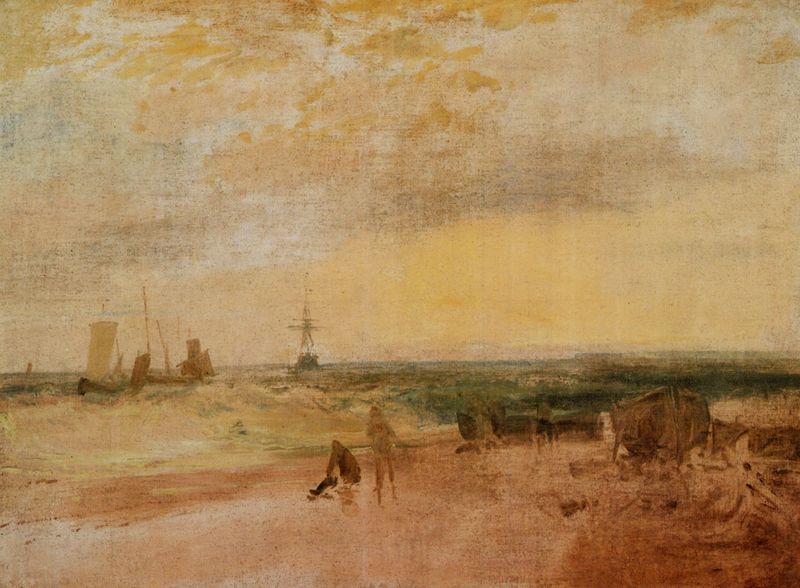
Titel: Küstenszene mit Fischern und Booten
Künstler: William Turner
Standort: London
Institution: Tate Gallery
Schlagwörter: blau, dunkel, gemälde, himmel, mann, meer, schatten, wasser, wolken, aquarell, bäume, frauen, gelb, grün, impressionismus, landschaft, menschen, mädchen, ocker, sand, see, sitzen, ufer, abend, braun, frau, grau, hell, holz, licht, männer, orange, schwarz, weiss, gras, rot, tier, wiese, wolke, beige, malerei, mensch, öl, dämmerung, feld, felder, ferne, horizont, nass, natur, sonnenaufgang, spiegelung, weite, wind, hütte, sonne, insel, land, gold, stoff, kind, personen, person, rosa, boot, boote, kinder, schuppen, gischt, küste, schiff, schiffe, segel, segelschiffe, sommer, strand, welle, wellen, umrisse, fischer, mast, segelschiff, abstrakt, modern, dunst, lila, nebel, sonnenuntergang, wasserfarbe, herbst, winter, figuren, hafen, masten, stille, ölgemälde, brandung, luft, sturm, treibgut, turner, wogen, frack, monet, widerschein, stimmung, junge, abendstimmung, segelboote, geschwister, unscharf, segeln, spiel, diesig, fischerboot, fischerboote, leinwand, sonnig, flecken, seefahrt, fisch, landschaftsbild, verschwommen, wrack, struktur, fleckig, muschel, salz, schattenfiguren, lasur, gestrandet, angler, heimkehr, lasierend, seegel, fischfang, brise, strandgut, dunstig, marinemalerei, william turner, horzont, otange, sonnentuntergang, stoffstruktur, schrott, see turner sepia strand kind spielzeug segel